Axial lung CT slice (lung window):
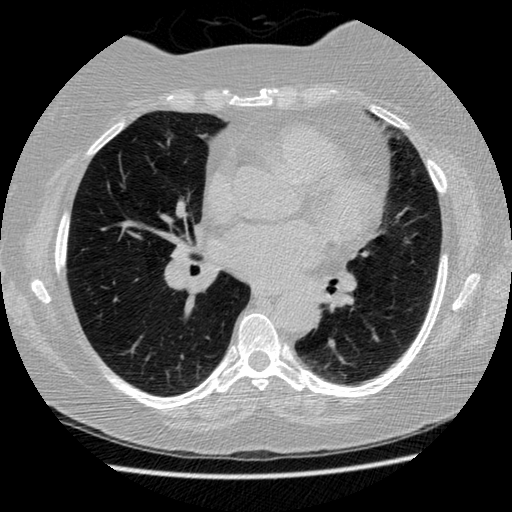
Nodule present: no